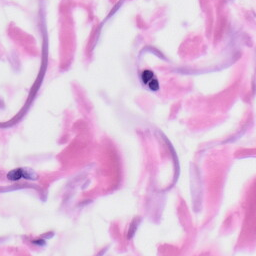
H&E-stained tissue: Skin